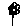
Label: flower